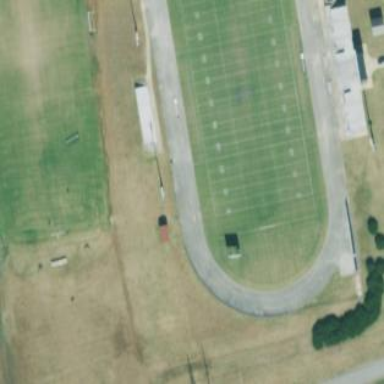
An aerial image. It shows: American football pitch for leisure and sport activities.